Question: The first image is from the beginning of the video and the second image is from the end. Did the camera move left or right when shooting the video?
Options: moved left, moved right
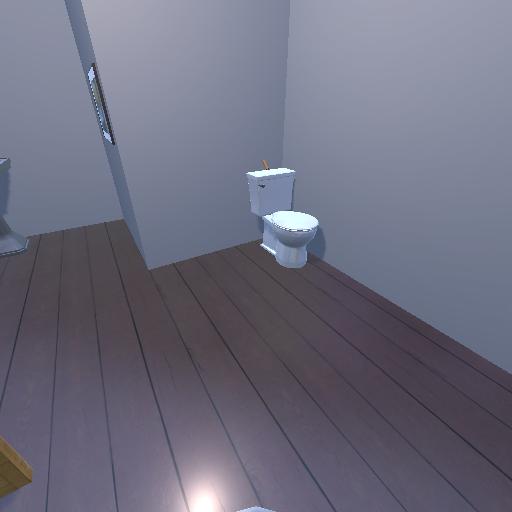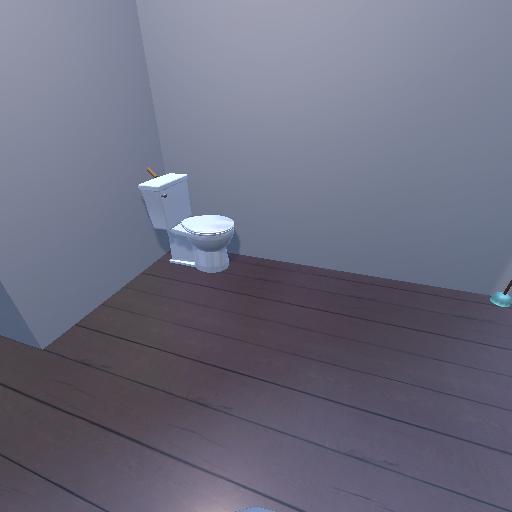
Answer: moved left